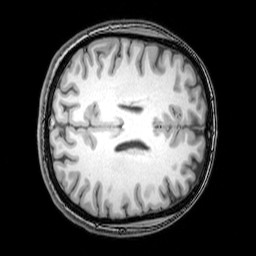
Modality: T1w
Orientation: axial
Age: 25
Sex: female
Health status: healthy
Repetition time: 0.081 s
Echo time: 0.037 s